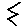
Label: zigzag